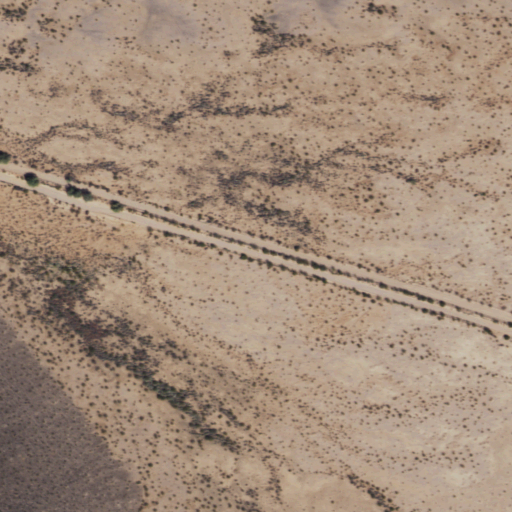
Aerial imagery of valley in Arizona named Childs Valley containing grassland, shrub, and barren land